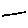
Label: line